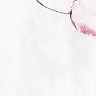
Metastatic tissue present: no